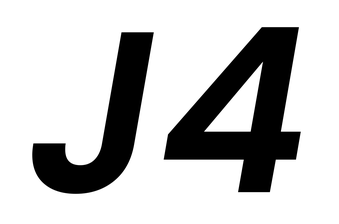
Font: Poppins-SemiBoldItalic